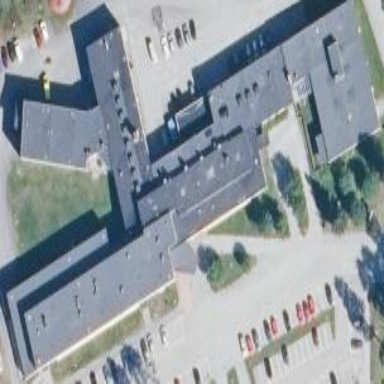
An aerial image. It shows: Hospital building.